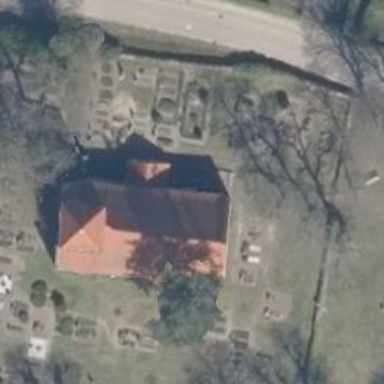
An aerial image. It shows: Cemetery.